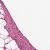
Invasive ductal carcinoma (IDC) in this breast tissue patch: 0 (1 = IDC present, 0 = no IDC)